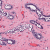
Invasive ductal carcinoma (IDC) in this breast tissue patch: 0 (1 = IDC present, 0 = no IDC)